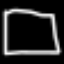
Label: square